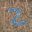
Label: 2